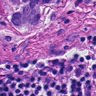
Metastatic tissue present: yes